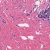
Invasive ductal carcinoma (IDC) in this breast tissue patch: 0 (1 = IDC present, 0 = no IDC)